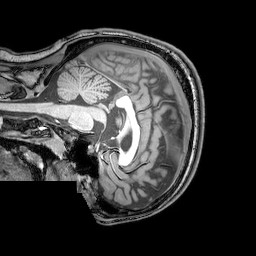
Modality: T1w
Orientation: sagittal
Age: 21
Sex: male
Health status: healthy
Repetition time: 0.081 s
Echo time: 0.037 s